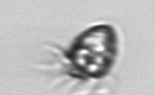
Label: Ciliophora